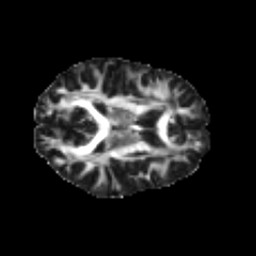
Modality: FA
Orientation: axial
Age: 20
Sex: female
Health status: healthy